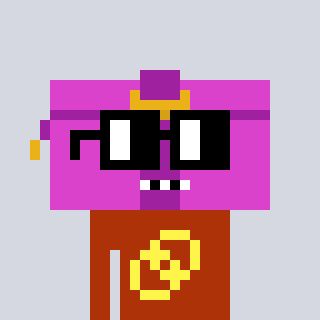
a pixel art character with square black glasses, a clutch-shaped head and a hotbrown-colored body on a cool background